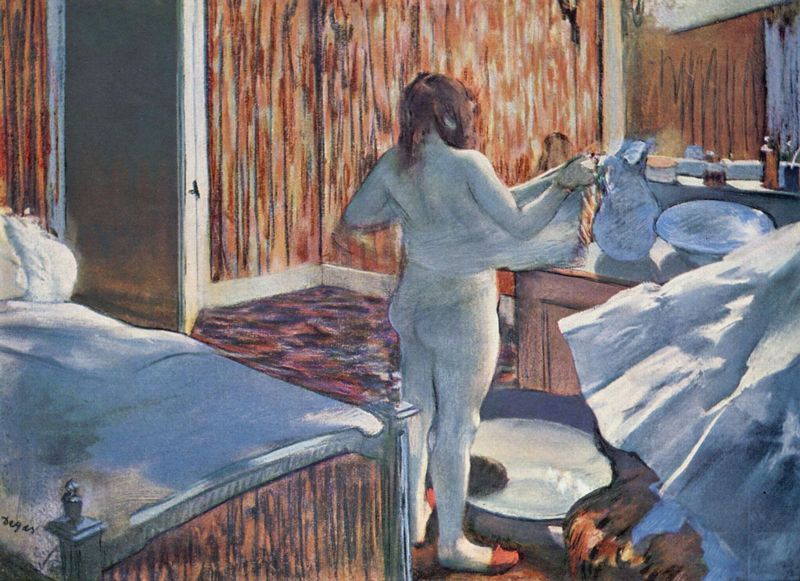
Titel: Frau bei der Toilette
Künstler: Edgar Degas
Standort: New York (New York)
Institution: Collection Wildenstein
Schlagwörter: akt, blau, gemälde, körper, nackt, wasser, weiß, baden, gelb, mädchen, ocker, wäsche, braun, degas, edgar degas, frau, grau, haar, kleid, pastell, raum, rücken, schwarz, tür, zeichnung, zimmer, rot, tuch, beige, expressionismus, teppich, hemd, wand, falten, gesicht, schale, schüssel, innenraum, signatur, spiegel, vorhang, öl, morgen, wind, haare, interieur, lange haare, stoff, bassin, kanne, krug, beine, gesäß, hintern, kommode, schlafen, trocknen, schuhe, violett, türe, angst, kissen, falte, gardine, gardinen, tapete, handtuch, bett, bettdecke, schlafzimmer, bettgestell, faltenwurf, laken, nackte, bad, waschen, katze, eingang, morgentoilette, unterrock, fenter, nackig, abtrocknen, ausziehen, nakt, rückenakt, badezimmer, wanne, zuber, rückansicht, toilette, bettzeug, pantoffel, schlappen, wnad, schwamm, wasserkanne, dusche, hausschuh, hausschuhe, pantoffeln, offene tür, waschbecken, waschschüssel, pflege, hygiene, im bade, umziehen, zimer, schlafanzug, körperpflege, morgenwäsche, sauber machen, spion, po, schlafimmer, kosmetika, tapezte, beobrachten, füdli, rote pantoffel